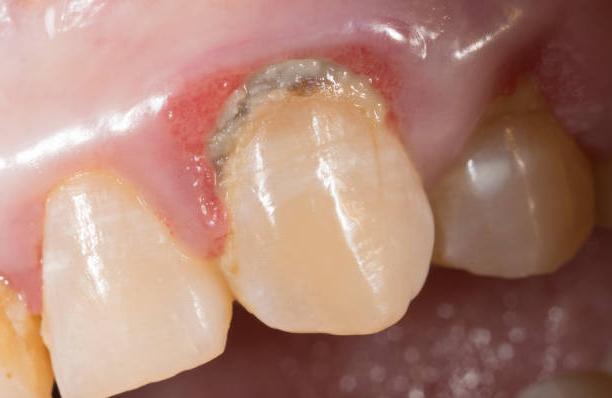
Condition: Gingivitis